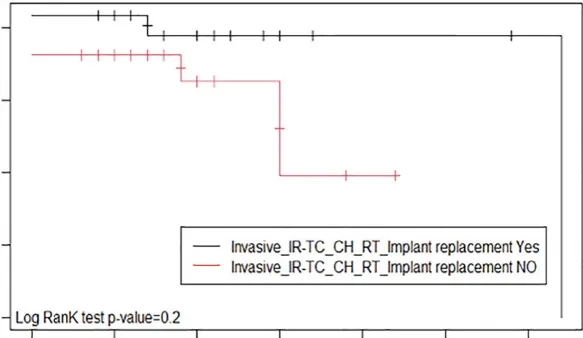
With a tumor mass or lymph node involvement and who, in addition to surgery (implant removal and total capsulectomy), were treated with chemotherapy and/or radiation therapy.
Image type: chart (chart)